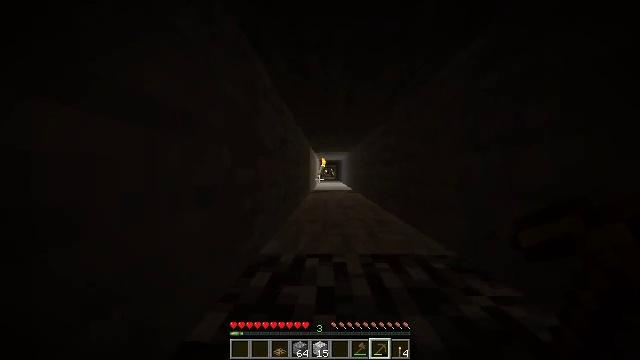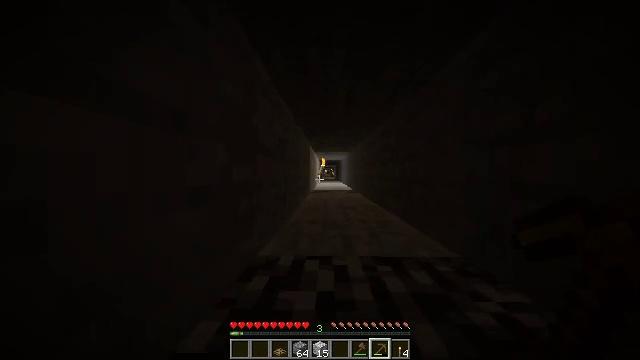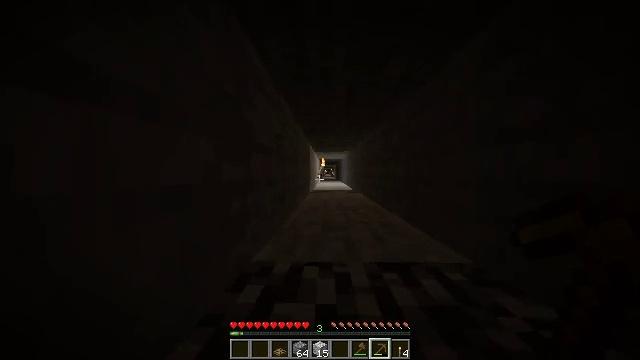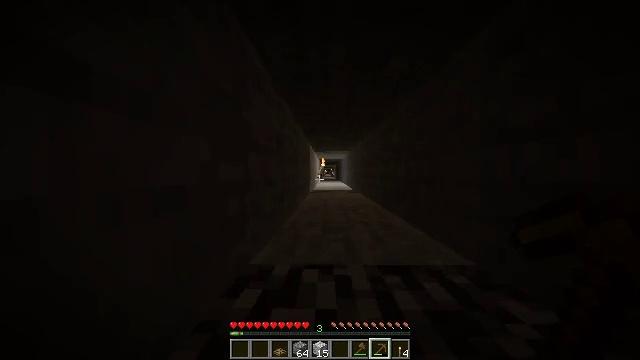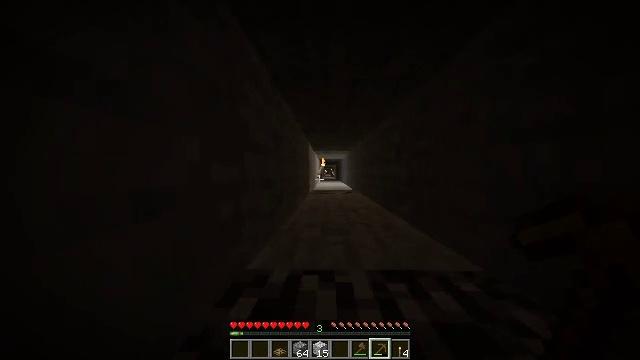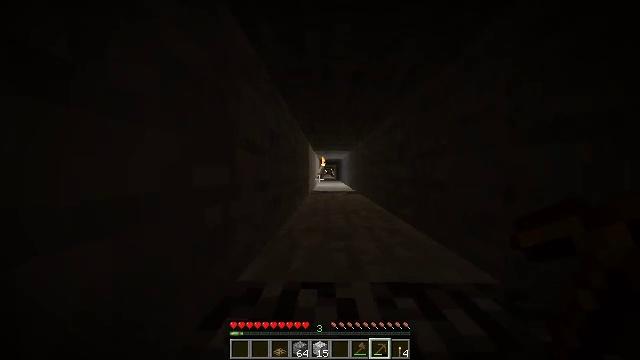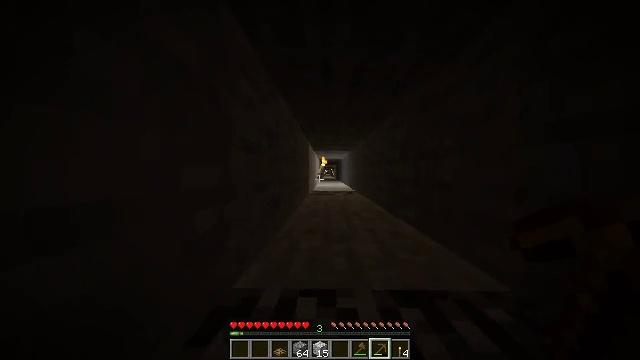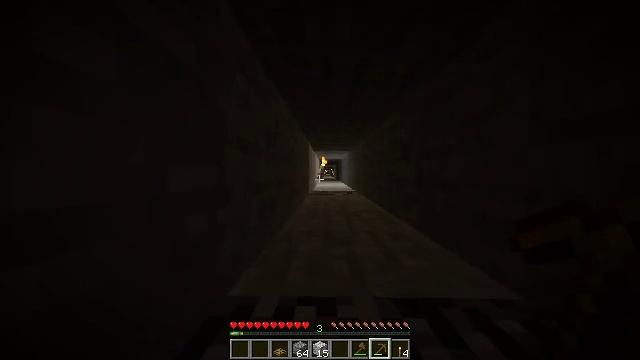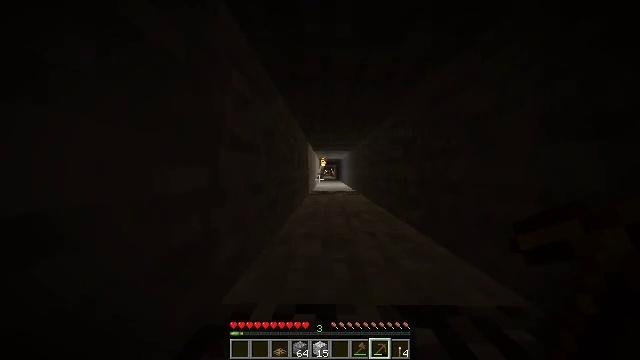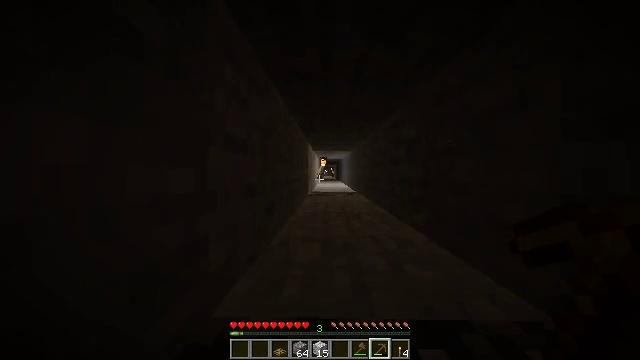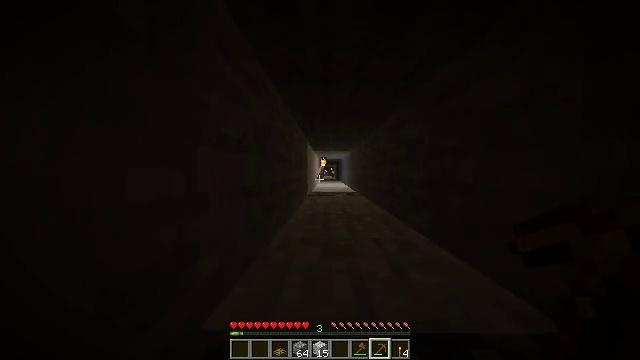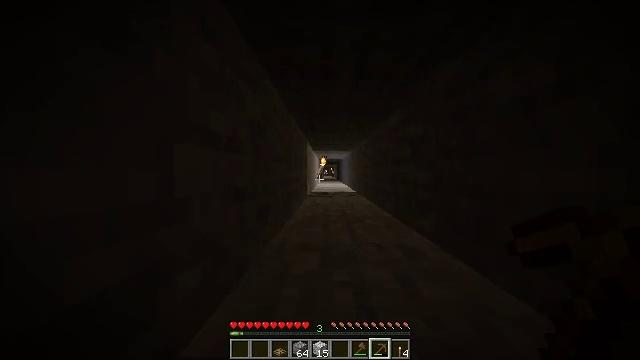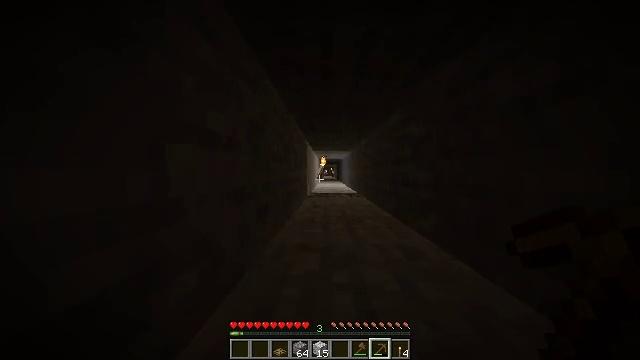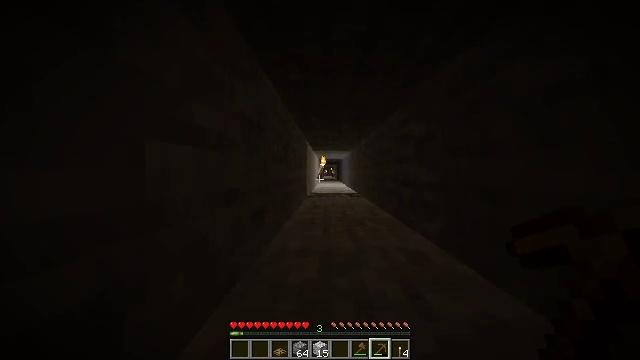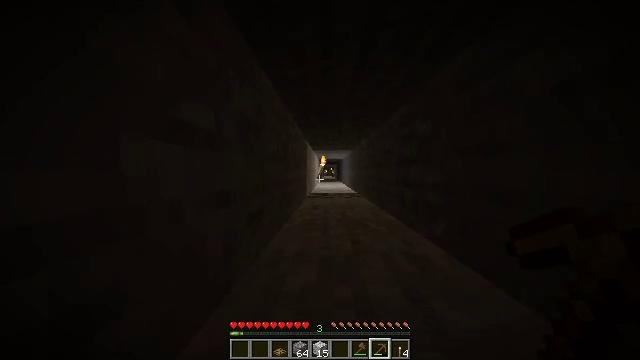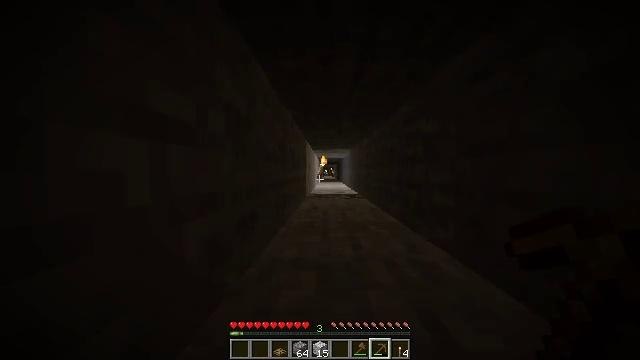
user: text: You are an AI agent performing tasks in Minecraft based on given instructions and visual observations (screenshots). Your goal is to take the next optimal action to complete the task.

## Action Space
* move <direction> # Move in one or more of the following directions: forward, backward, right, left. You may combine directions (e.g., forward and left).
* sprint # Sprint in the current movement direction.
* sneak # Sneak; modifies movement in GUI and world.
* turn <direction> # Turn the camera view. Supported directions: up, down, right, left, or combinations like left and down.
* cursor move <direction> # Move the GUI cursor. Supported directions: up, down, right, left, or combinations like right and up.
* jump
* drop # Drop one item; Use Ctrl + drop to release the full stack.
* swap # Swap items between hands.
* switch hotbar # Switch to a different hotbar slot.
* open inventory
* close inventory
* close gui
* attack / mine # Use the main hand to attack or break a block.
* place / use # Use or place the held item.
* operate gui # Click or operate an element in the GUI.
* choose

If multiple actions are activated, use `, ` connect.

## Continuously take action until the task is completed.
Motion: motion action
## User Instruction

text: Left click to collect the wall torch.
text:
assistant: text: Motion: move forward
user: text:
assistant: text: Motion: move forward
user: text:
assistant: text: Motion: move forward
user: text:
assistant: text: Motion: move forward
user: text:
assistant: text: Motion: move forward
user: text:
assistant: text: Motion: move forward
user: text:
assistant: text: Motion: move forward
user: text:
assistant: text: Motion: move forward
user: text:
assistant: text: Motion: move forward
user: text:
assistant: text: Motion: move forward
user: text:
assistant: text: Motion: move forward
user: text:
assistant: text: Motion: move forward
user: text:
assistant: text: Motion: move forward
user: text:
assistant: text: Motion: move forward
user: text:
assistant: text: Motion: move forward
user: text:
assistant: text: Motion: move forward
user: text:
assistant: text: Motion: move forward
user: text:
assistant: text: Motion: move forward
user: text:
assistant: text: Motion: move forward
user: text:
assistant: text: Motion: move forward
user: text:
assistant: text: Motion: move forward
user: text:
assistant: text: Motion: move forward
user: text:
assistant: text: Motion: move forward
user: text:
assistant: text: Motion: move forward
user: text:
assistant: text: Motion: move forward
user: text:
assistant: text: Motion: move forward
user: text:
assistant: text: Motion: move forward
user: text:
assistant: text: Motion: move forward
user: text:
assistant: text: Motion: move forward
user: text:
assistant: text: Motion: move forward